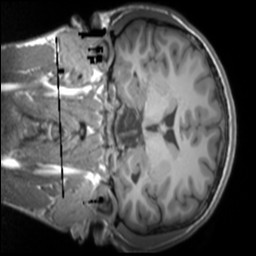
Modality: T1w
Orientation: coronal
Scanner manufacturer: siemens
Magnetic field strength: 3 T
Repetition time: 1.9 s
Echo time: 0.00267 s